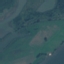
Land use / land cover: Pasture